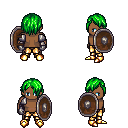
a pixel art fantasy rpg character, male body template, human, dark skin, steel arm armor, gold greaves, green bangs hairstyle, metal gloves, gold boots, shield, four views (front, back, left, right), 2x2 character sprite sheet, small pixel art, hard edges, no anti-aliasing